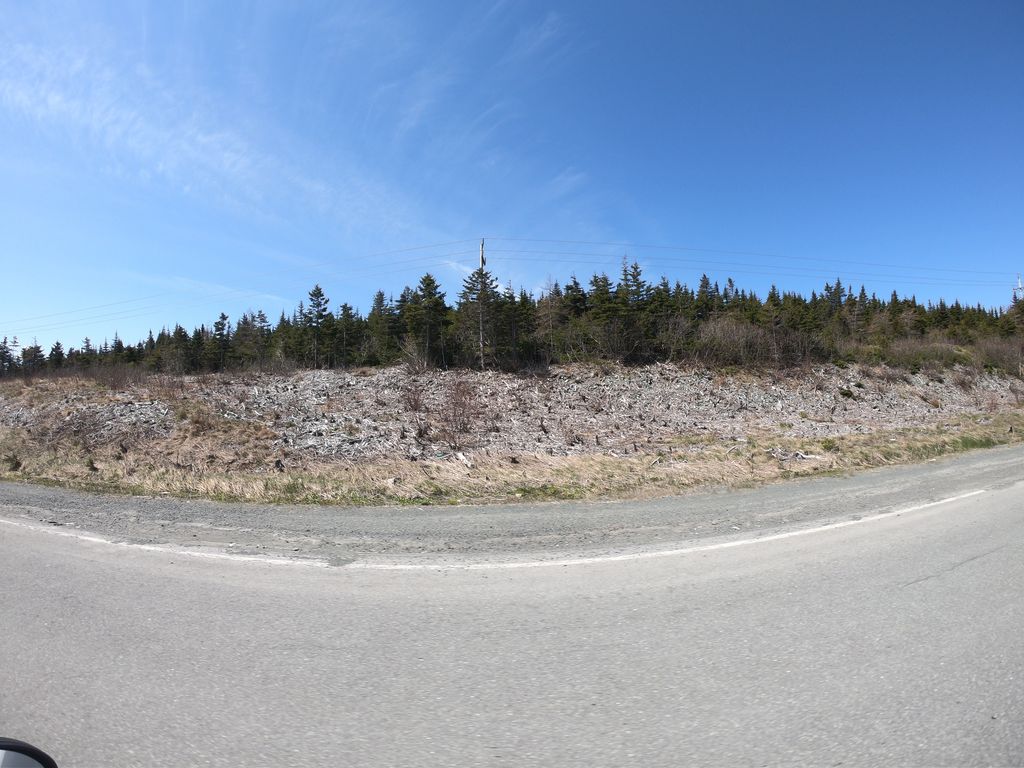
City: st_johns